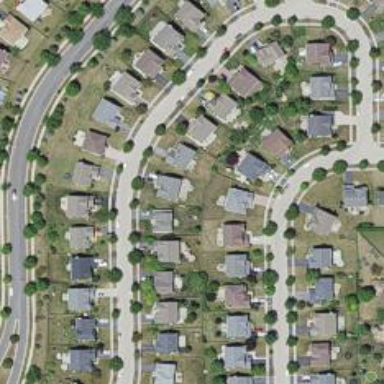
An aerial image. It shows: Neighborhood.